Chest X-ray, PA view. Patient: 32 years old, sex F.
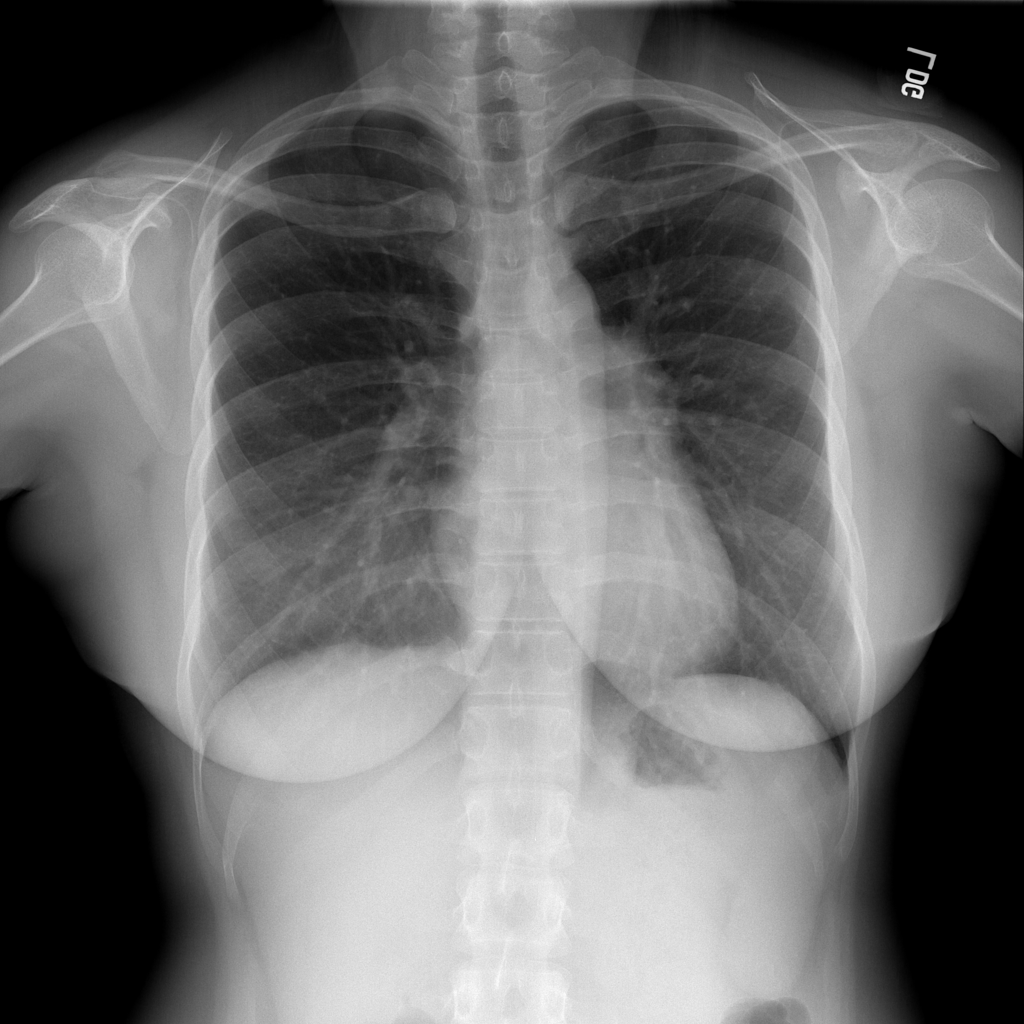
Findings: No Finding